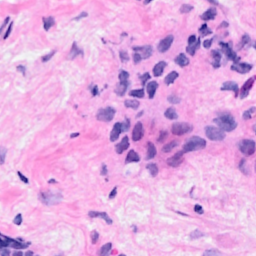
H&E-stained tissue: Breast